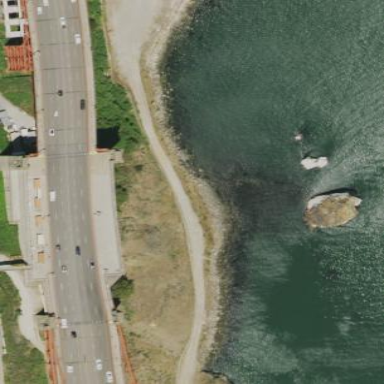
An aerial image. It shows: Breakwater structure.